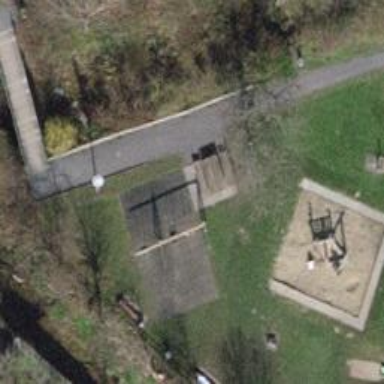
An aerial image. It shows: Playground area for leisure land.